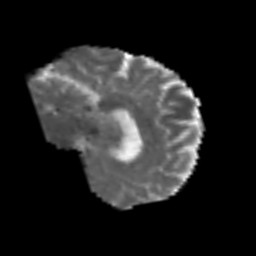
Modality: MD
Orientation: sagittal
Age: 49
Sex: male
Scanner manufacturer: siemens
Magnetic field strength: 3 T
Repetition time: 6.1 s
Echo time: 0.101 s